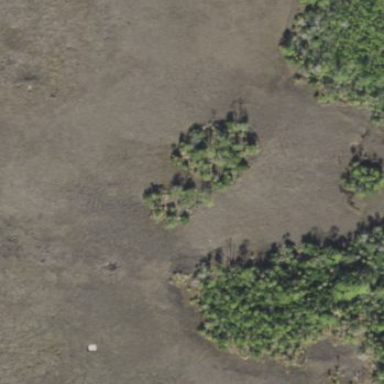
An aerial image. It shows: Swamp in wetland area.